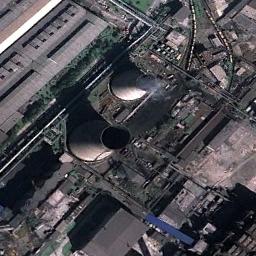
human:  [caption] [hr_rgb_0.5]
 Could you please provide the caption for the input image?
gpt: Many buildings are near the thermal power station .

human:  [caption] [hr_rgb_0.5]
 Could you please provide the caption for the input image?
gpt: There is a smoking thermal power station by the road .

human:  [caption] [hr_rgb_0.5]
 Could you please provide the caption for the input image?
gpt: There are plant and machinery in the thermal power station, there are two cooling towers, one is steaming .

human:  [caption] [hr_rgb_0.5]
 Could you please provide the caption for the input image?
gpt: The thermal power station is next to some buildings and trees .

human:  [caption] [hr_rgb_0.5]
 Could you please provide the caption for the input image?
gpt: There are two chimneys on the thermal power station .